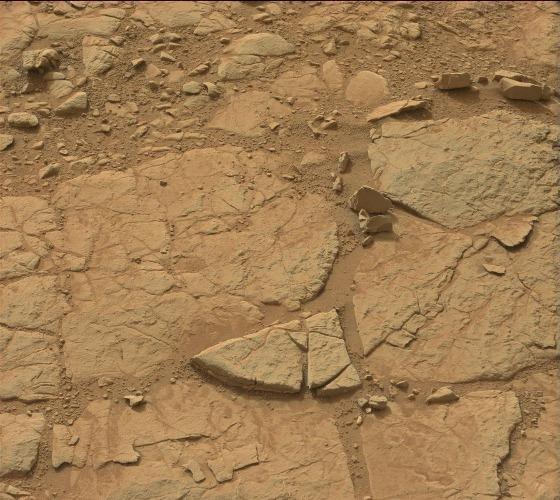
Terrain classes present: Bedrock, Gravel / Sand / Soil, Rock, Shadow